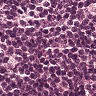
Metastatic tissue present: no